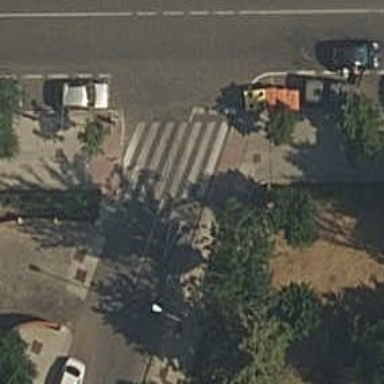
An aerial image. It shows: Footway with zebra crossing.